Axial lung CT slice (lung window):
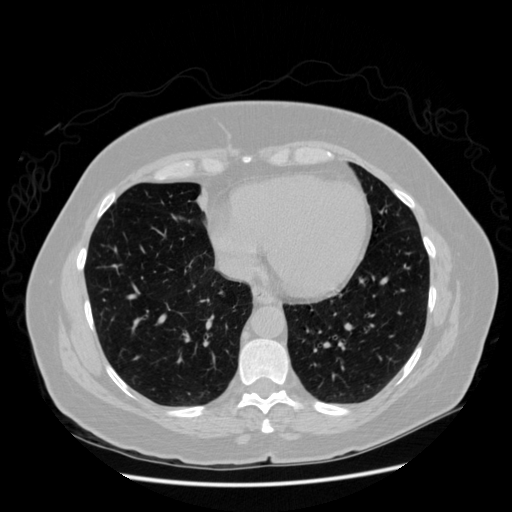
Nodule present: no